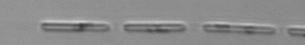
Label: Skeletonema